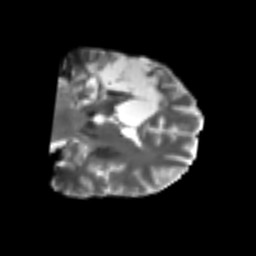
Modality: T2w
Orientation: coronal
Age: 50
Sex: male
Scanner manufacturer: siemens
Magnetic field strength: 3 T
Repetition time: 4.987 s
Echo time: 0.0792 s